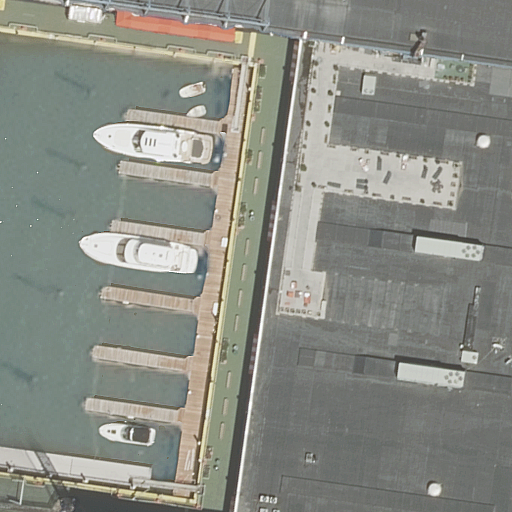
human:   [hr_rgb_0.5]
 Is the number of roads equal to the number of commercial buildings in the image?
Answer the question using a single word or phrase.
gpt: no

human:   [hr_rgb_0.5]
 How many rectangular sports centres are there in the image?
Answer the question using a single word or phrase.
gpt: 0

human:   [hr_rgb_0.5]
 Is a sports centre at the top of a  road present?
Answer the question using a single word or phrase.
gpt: yes

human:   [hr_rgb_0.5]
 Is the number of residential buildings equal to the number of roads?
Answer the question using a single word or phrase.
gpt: no

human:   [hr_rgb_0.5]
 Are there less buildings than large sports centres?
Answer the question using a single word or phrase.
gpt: no

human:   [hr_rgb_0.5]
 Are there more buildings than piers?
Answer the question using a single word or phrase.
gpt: yes

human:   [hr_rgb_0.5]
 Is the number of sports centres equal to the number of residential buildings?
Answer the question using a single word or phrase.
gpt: no

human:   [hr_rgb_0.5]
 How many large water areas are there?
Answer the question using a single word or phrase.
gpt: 1

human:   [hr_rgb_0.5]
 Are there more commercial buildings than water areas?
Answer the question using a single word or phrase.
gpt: no

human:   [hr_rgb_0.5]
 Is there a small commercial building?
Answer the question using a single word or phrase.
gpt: no

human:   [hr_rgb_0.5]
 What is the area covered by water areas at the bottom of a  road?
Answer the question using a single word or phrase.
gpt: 0m2

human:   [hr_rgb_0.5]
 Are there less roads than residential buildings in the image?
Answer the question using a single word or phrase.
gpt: no

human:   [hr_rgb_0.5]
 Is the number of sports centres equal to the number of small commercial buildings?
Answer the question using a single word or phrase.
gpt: no

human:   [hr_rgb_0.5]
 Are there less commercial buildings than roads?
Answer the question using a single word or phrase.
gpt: yes

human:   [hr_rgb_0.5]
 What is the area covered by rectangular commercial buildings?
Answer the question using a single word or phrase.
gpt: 0m2

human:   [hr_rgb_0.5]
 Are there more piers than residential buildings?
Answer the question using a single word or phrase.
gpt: no

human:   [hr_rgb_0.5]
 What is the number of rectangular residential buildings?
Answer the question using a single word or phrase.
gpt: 2

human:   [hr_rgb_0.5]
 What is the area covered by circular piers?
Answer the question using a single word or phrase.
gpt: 0m2

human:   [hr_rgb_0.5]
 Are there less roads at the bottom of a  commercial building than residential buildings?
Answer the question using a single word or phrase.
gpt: yes

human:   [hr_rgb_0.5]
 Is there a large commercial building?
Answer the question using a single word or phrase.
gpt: no

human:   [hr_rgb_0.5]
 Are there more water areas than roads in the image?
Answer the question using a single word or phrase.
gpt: no

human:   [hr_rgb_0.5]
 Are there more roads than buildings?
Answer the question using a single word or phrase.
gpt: yes

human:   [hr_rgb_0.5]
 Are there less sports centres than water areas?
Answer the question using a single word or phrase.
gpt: no

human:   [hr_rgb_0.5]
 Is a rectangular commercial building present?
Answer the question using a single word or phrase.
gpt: no

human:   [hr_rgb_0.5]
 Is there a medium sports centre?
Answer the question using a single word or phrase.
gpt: no

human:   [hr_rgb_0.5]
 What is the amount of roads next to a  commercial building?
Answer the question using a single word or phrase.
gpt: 0

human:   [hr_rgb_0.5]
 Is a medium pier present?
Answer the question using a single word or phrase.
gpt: no

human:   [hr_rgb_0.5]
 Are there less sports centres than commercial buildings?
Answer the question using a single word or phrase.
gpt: no

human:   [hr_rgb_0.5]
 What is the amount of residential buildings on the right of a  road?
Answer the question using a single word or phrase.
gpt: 1

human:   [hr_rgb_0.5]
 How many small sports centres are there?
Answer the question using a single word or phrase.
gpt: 0

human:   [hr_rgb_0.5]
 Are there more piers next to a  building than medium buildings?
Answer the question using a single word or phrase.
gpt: yes

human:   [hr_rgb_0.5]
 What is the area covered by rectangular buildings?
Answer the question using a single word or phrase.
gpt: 5198m2

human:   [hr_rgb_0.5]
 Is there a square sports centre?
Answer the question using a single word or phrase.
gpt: no

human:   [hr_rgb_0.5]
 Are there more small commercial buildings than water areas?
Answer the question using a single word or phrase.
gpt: no

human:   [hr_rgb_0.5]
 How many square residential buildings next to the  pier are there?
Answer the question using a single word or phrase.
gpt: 0

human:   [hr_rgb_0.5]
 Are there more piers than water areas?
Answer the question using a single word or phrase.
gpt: no